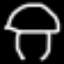
Label: mushroom